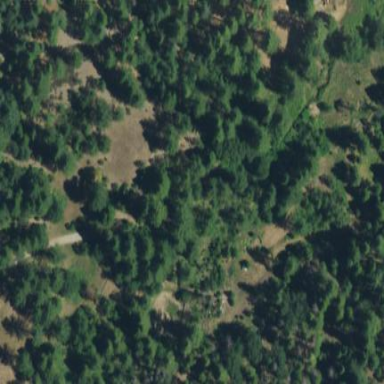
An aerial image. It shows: Abundant wood vegetation.